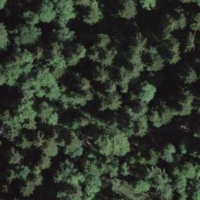
EUNIS habitat code: 44
Species observed at this site:
Aegopodium podagraria